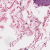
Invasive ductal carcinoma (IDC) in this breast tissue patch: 0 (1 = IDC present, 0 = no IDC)